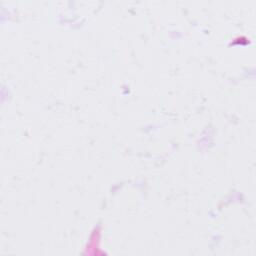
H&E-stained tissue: Lung